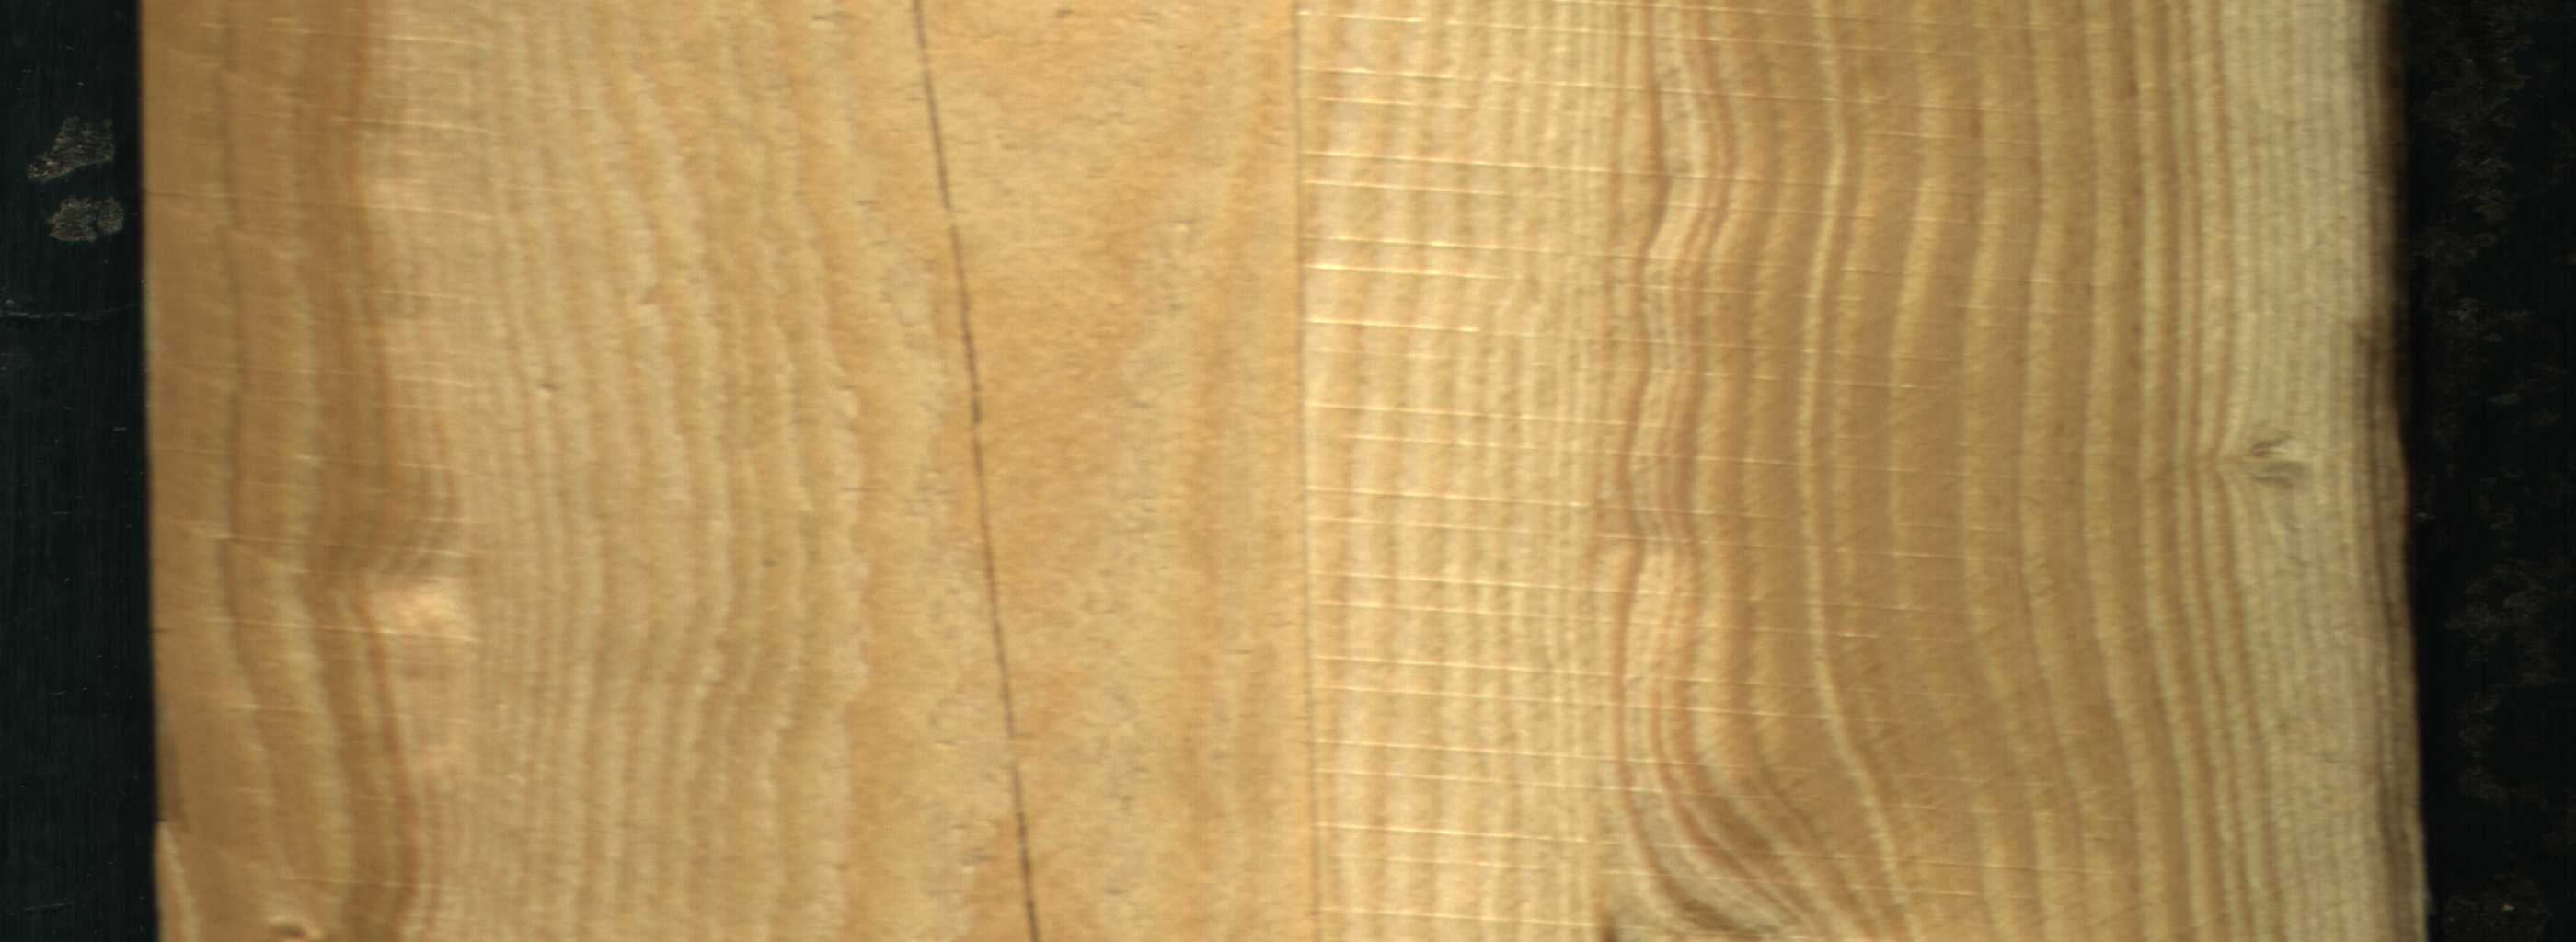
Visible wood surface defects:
Crack